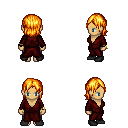
a pixel art fantasy rpg character, female body template, human, tanned skin, red robe, metal pants, light blonde long bangs hairstyle, bracelets, black shoes, four views (front, back, left, right), 2x2 character sprite sheet, small pixel art, hard edges, no anti-aliasing